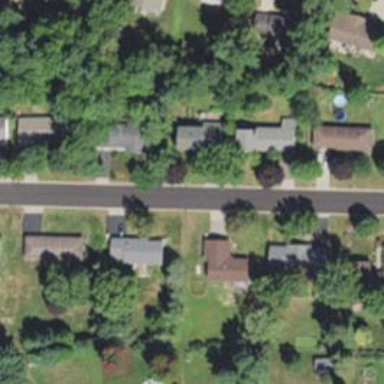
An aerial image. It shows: Driveway.